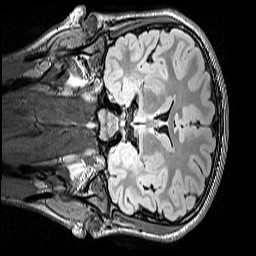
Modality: FLAIR
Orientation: coronal
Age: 11
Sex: male
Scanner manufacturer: siemens
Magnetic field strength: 3 T
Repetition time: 5 s
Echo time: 0.388 s